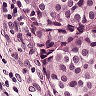
Metastatic tissue present: yes